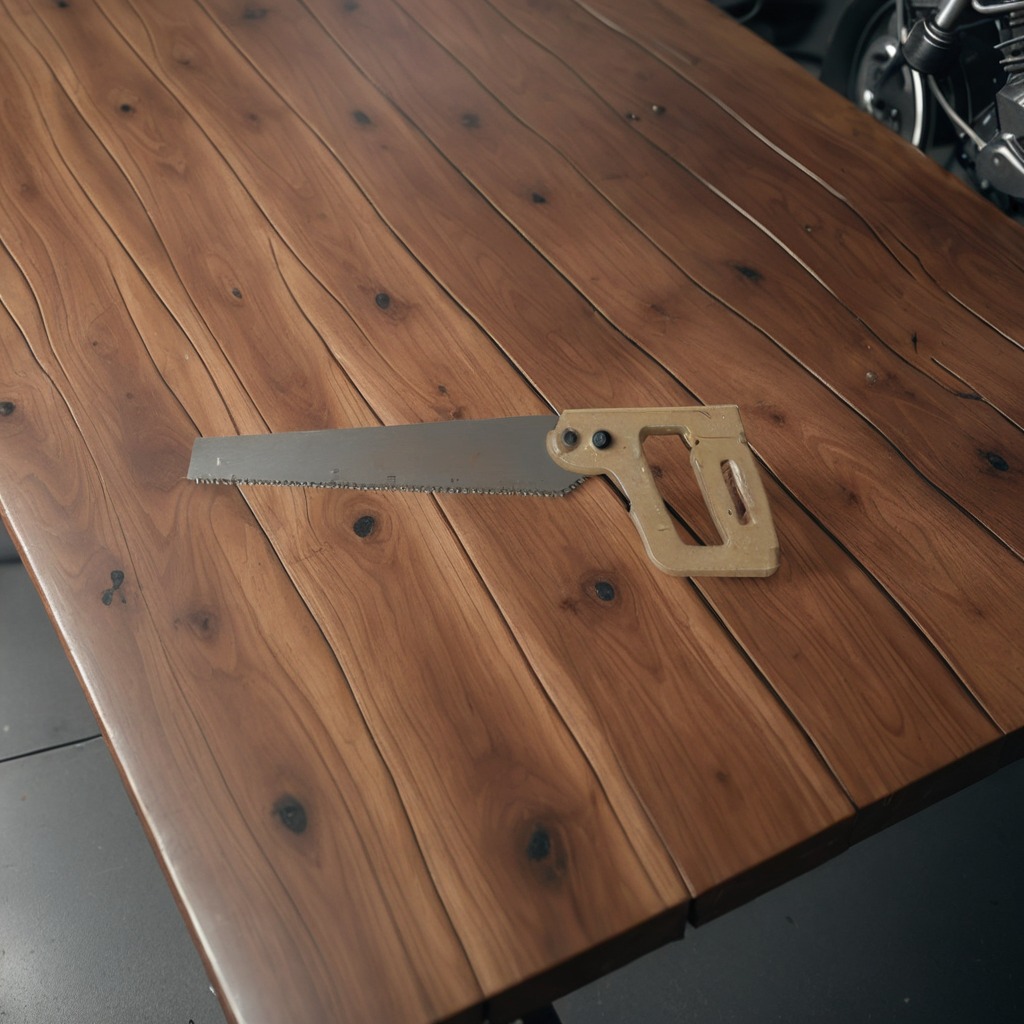
A metal saw is lying on the wooden table in a vintage motorcycle garage.